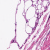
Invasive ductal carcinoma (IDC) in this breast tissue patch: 0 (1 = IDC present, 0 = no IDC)